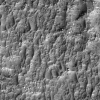
Atmospheric dust classification: not_dusty